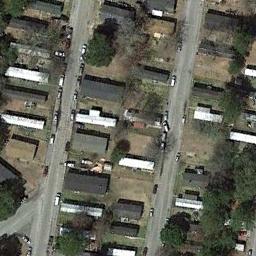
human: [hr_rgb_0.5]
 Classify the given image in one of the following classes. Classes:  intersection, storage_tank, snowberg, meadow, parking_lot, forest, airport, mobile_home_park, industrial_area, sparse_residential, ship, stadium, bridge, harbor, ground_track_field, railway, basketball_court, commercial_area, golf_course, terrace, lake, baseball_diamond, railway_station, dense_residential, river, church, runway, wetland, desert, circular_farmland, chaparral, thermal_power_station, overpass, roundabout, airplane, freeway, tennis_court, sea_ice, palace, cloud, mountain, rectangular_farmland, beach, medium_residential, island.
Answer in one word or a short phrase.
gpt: mobile_home_park